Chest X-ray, PA view. Patient: 58 years old, sex M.
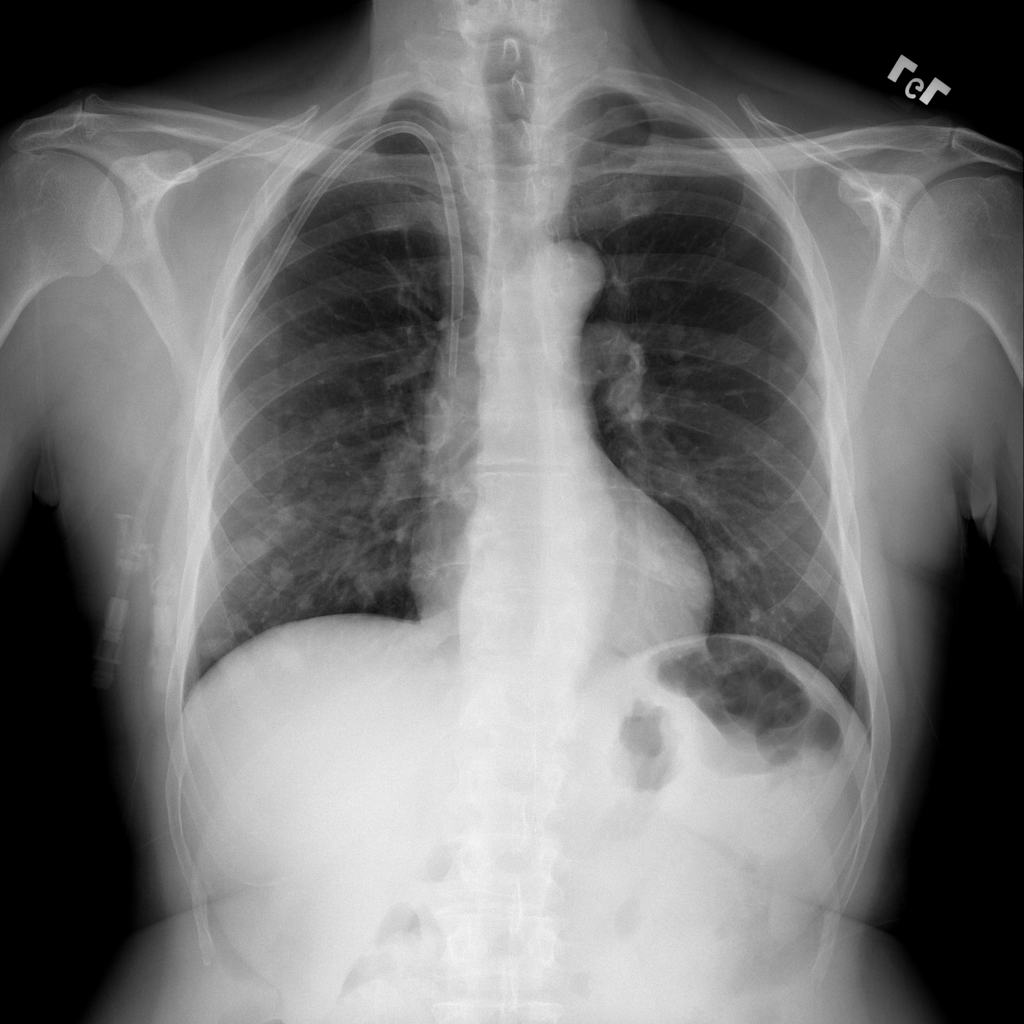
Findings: Nodule